Question: <URL> is a very productive plugin for writing scripts in Vim. But anyone knows as shown in the gif. Ultisnips in this example is transforming every character in text "This is the subtitle" into minus sign immediately after character is being typed.

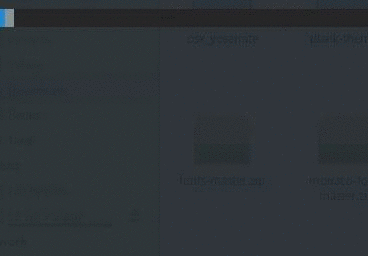
Answer: From what I understand it looks like they are cheating ;)
Here's a hint that will give you the basice idea.
So step one, enter some text.

Then just 'yyp' and 's/./_/g' and you are done

Or 's/./-/g':

So they are basically intercepting each symbol insertion.
But how? It looks like they are using autocommand for specifc event, namely, for <URL>, which is triggered "after the cursor was moved in Insert mode".
You can easily find autocommand binding if you take a look to <URL>.
VIM is a console text editor and text formatting of this kind is not something widely supported in terminals. There are some workarounds though, like using special utf-8 characters (of course, text should be encoded accordingly). <URL> a code snippet that you can use for this approach:
'''
" modify selected text using combining diacritics
command! -range -nargs=0 Overline call s:CombineSelection(<line1>, <line2>, '0305')
command! -range -nargs=0 Underline call s:CombineSelection(<line1>, <line2>, '0332')
command! -range -nargs=0 DoubleUnderline call s:CombineSelection(<line1>, <line2>, '0333')
command! -range -nargs=0 Strikethrough call s:CombineSelection(<line1>, <line2>, '0336')
function! s:CombineSelection(line1, line2, cp)
execute 'let char = "\u'.a:cp.'"'
execute a:line1.','.a:line2.'s/\%V[^[:cntrl:]]/&'.char.'/ge'
endfunction
'''
But as you can see it's not ideal: